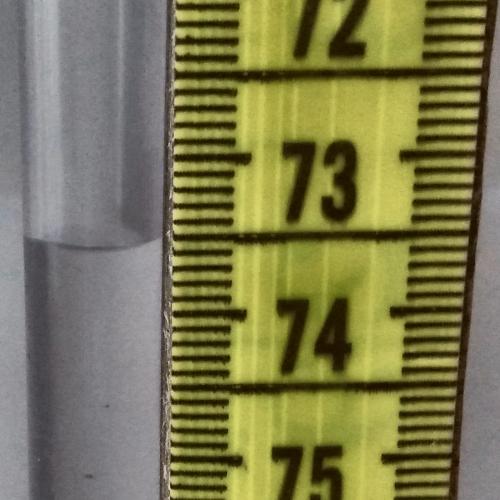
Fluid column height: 73.5 cm